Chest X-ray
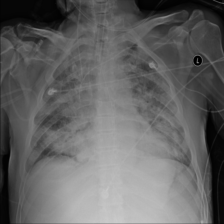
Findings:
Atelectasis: negative
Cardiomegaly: negative
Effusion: negative
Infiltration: positive
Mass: negative
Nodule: negative
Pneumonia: negative
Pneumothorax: negative
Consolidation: negative
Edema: negative
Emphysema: negative
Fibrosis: negative
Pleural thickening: negative
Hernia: negative